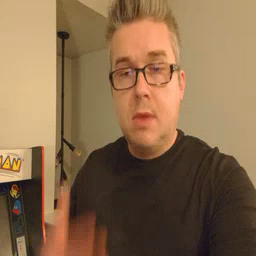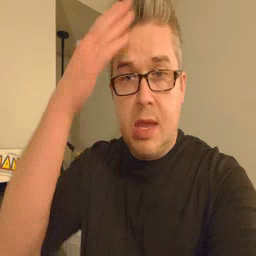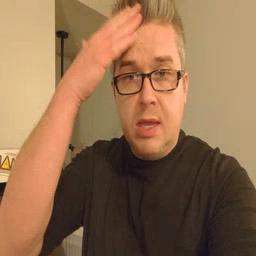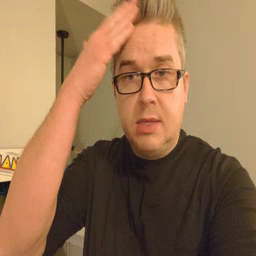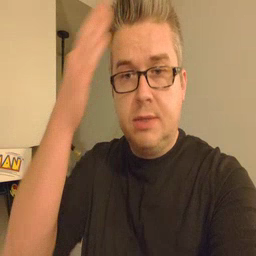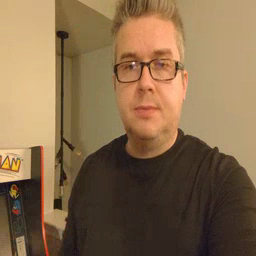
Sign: hat